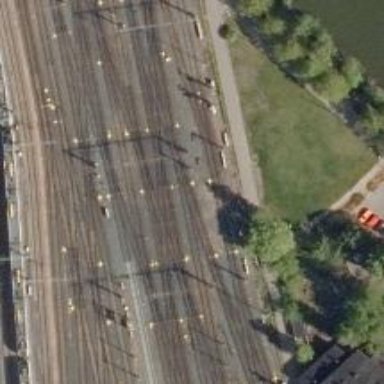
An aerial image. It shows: Continuous rail railway with electrified contact line.